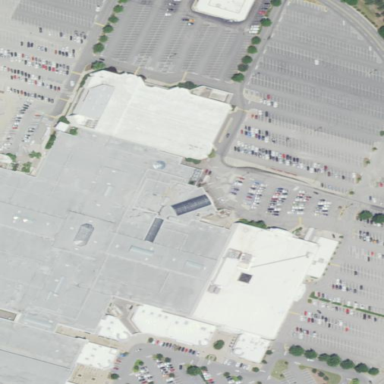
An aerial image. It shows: Retail building in mall.